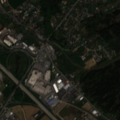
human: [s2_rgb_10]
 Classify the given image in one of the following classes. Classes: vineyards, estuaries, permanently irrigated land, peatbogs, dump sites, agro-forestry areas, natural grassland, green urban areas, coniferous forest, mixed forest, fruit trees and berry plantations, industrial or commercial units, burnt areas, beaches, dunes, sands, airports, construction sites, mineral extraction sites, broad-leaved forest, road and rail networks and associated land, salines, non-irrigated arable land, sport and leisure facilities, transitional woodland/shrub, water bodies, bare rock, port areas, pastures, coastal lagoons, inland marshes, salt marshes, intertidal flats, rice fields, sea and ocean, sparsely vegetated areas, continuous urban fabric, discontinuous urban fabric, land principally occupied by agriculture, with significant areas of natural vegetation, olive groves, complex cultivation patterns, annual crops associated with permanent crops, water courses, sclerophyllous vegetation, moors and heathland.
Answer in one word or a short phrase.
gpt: discontinuous urban fabric, industrial or commercial units, non-irrigated arable land, mixed forest, transitional woodland/shrub